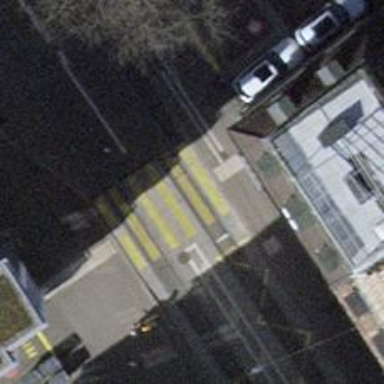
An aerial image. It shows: Tram crossing on the railway.